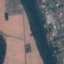
Land use / land cover: River